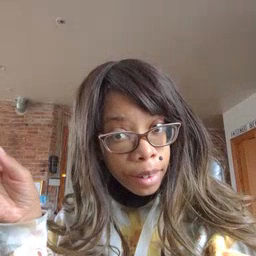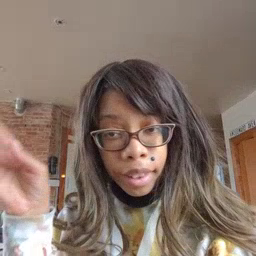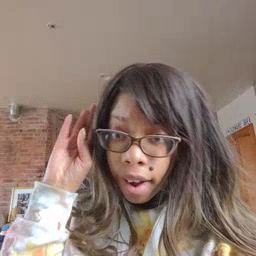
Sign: hello